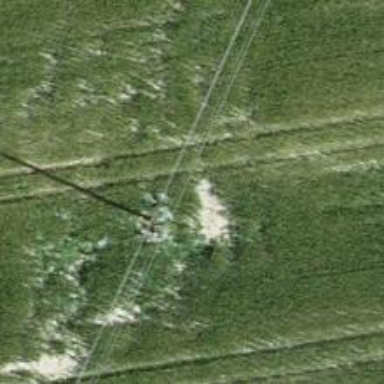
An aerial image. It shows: Power pole.